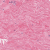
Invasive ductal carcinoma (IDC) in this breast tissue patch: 0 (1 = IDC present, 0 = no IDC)